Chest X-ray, AP view. Patient: 77 years old, sex M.
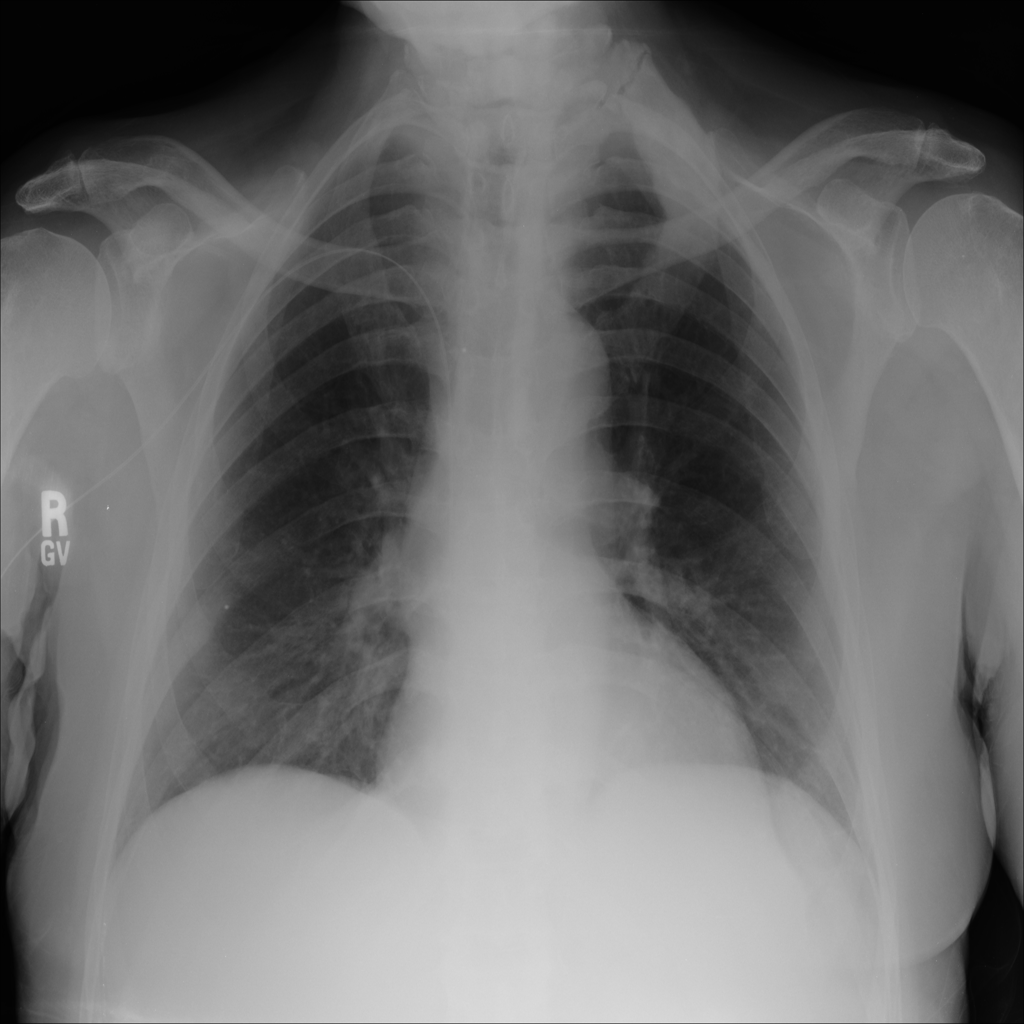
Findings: Pleural_Thickening